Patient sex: M
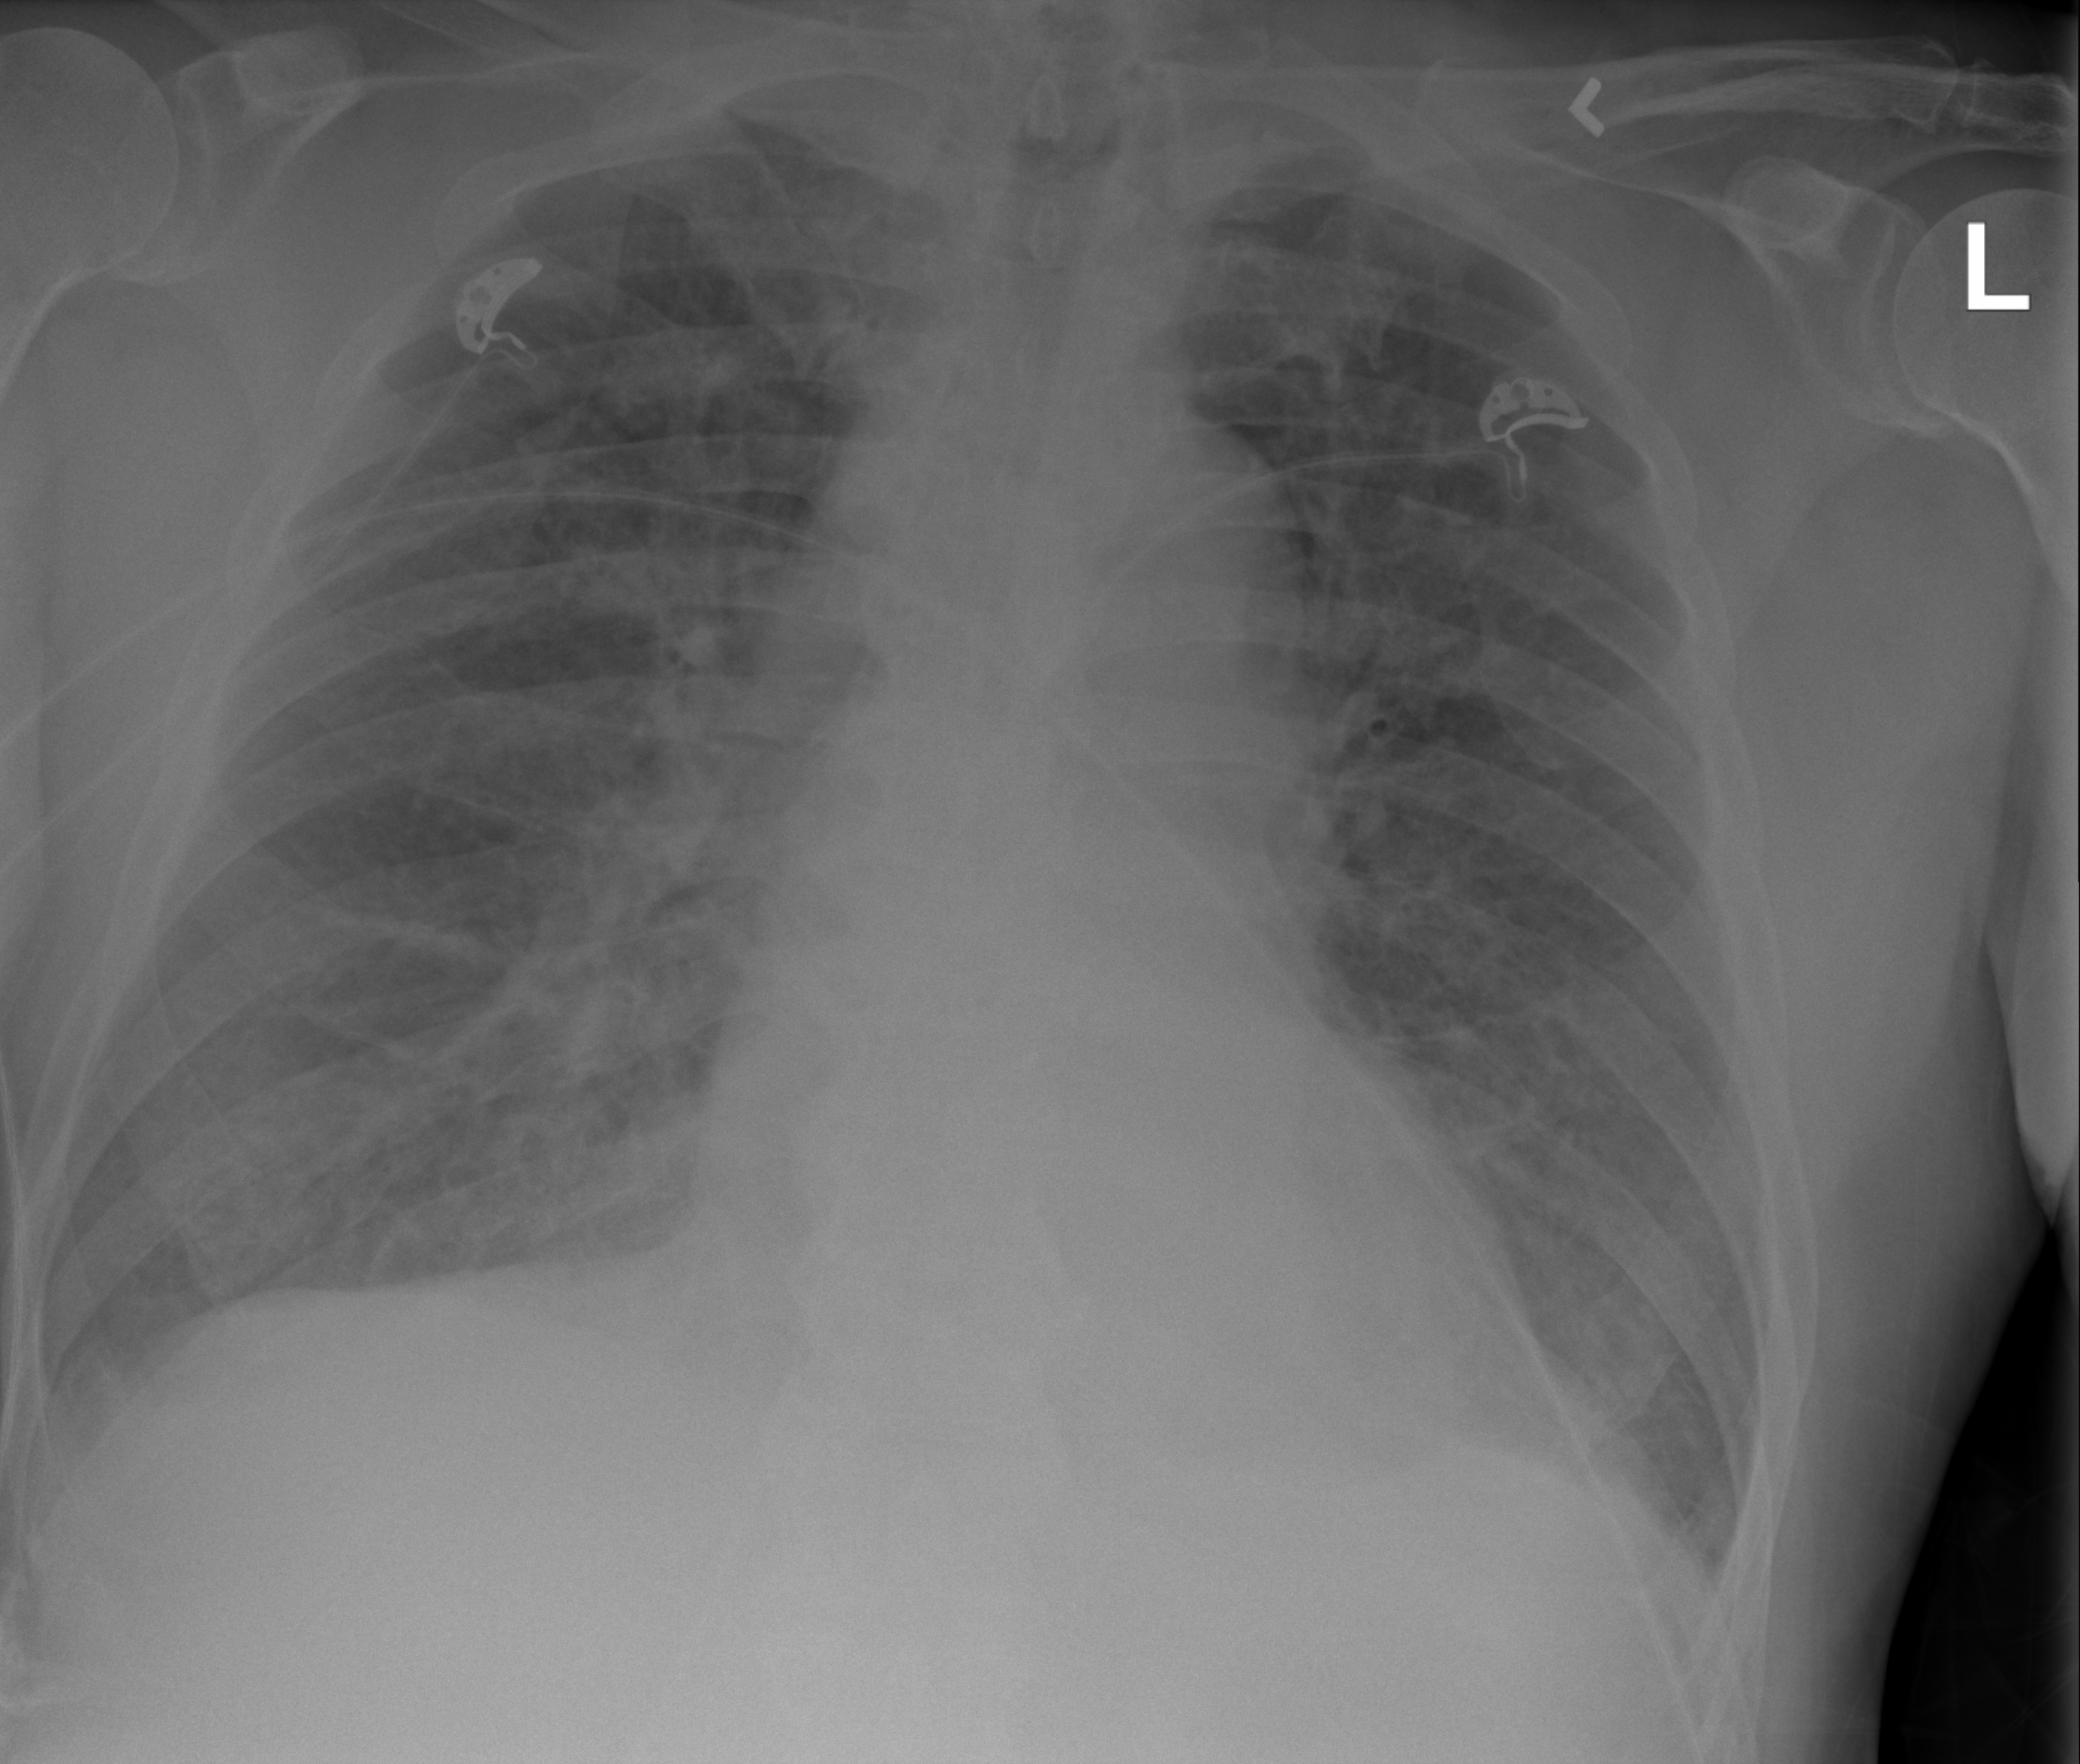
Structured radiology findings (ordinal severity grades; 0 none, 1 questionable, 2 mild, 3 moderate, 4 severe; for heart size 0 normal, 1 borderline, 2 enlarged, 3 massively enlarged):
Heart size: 1
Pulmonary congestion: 3
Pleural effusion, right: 0
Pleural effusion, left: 2
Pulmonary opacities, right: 3
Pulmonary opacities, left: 3
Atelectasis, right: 2
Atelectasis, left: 2